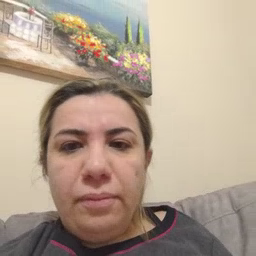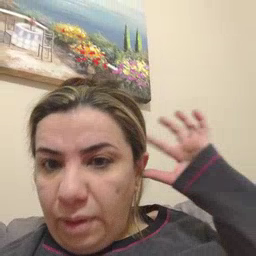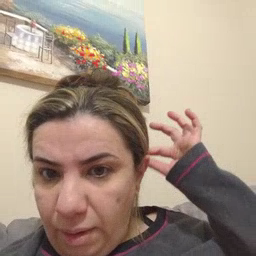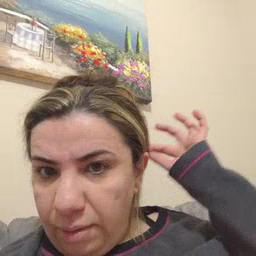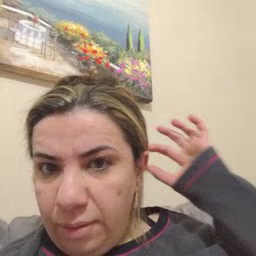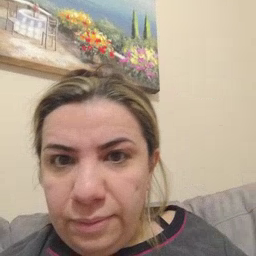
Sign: hair